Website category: jobs
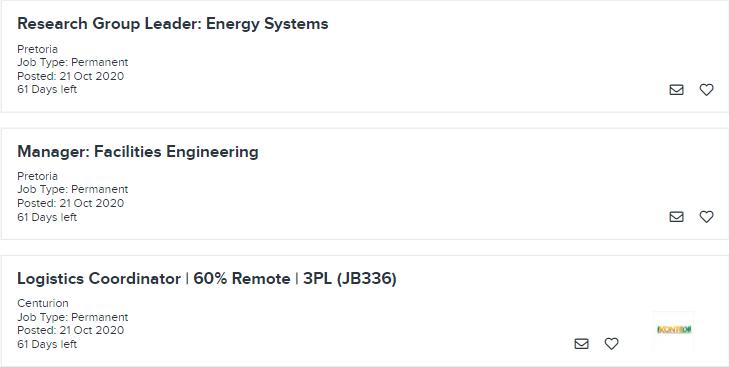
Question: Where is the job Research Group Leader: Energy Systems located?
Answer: Pretoria

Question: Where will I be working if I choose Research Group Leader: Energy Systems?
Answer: Pretoria

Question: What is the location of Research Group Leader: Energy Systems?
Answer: Pretoria

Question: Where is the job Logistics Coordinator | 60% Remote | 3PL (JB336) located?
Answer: Centurion

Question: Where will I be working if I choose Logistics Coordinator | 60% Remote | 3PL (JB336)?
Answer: Centurion

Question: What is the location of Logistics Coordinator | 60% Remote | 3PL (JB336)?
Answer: Centurion

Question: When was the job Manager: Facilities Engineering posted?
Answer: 21 Oct 2020

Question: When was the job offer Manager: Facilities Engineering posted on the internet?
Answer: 21 Oct 2020

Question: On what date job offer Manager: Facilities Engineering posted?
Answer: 21 Oct 2020

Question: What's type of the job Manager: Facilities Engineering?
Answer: Job Type: Permanent

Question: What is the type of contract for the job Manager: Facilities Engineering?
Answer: Job Type: Permanent

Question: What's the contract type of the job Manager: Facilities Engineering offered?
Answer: Job Type: Permanent

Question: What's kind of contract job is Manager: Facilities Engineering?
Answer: Job Type: Permanent

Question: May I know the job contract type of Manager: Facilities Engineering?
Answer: Job Type: Permanent

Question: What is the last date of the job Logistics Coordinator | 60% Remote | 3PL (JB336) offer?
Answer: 61 Days left

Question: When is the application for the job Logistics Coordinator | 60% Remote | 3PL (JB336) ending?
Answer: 61 Days left

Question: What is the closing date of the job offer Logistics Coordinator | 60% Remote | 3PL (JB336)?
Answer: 61 Days left

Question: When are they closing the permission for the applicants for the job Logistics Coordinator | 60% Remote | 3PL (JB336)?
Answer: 61 Days left

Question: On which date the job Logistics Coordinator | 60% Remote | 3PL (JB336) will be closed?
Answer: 61 Days left

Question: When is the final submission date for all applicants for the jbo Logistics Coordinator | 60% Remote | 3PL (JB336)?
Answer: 61 Days left

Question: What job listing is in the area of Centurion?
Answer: Logistics Coordinator | 60% Remote | 3PL (JB336)

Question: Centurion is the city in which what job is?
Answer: Logistics Coordinator | 60% Remote | 3PL (JB336)

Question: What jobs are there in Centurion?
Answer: Logistics Coordinator | 60% Remote | 3PL (JB336)

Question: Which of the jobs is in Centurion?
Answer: Logistics Coordinator | 60% Remote | 3PL (JB336)

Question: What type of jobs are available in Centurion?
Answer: Logistics Coordinator | 60% Remote | 3PL (JB336)

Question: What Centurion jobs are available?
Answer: Logistics Coordinator | 60% Remote | 3PL (JB336)